Question: I'd like the vertical guide lines little thicker. They are now light gray. I am using Sublime Text 3, build 3083. Just started today learning this editor and not able to find how to do this.
Here is screen shot. I added red markers to point to the lines I want darker.

My current preferences file has this
'''
{
"color_scheme": "Packages/Color Scheme - Default/Dawn.tmTheme",
"use_tab_stops" : false,
"translate_tabs_to_spaces": true
}
'''
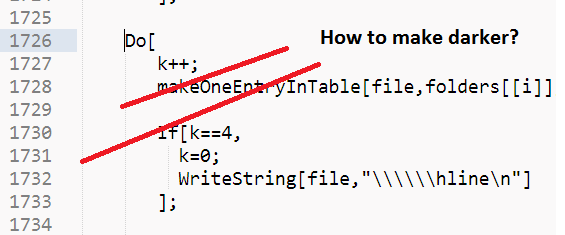
Answer: You have to edit your color scheme file. To find your color scheme file, install 'PackageResourceViewer' through Package Control by doing the following:
1. Go to Command Panel with Ctrl + Shift + P
2. Type in Package Control: Install Package and press Enter
3. Type in PackageResourceViewer and press Enter
---
Now that you have Package Control installed, you can install PackageResourceViewer by doing the following:
1. Go to Command Panel with Ctrl + Shift + P
2. Type in PackageResourceViewer: Open Resource and press Enter
3. Type in Color Scheme - Default and press Enter
4. Type in Dawn.tmTheme and press Enter
---
Now that you're inside the file, look under the '<key>settings</key>' section. You need to add the following to the '<dict>' tag under the settings:
'''
<key>guide</key>
<string>#000000</string>
<key>activeGuide</key>
<string>#000000</string>
'''
The value inside that 'string' tags will determine what color those lines will be. For example, I used the color '#000000' which will make it a black as you can see here: